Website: crate-barrel
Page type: payment
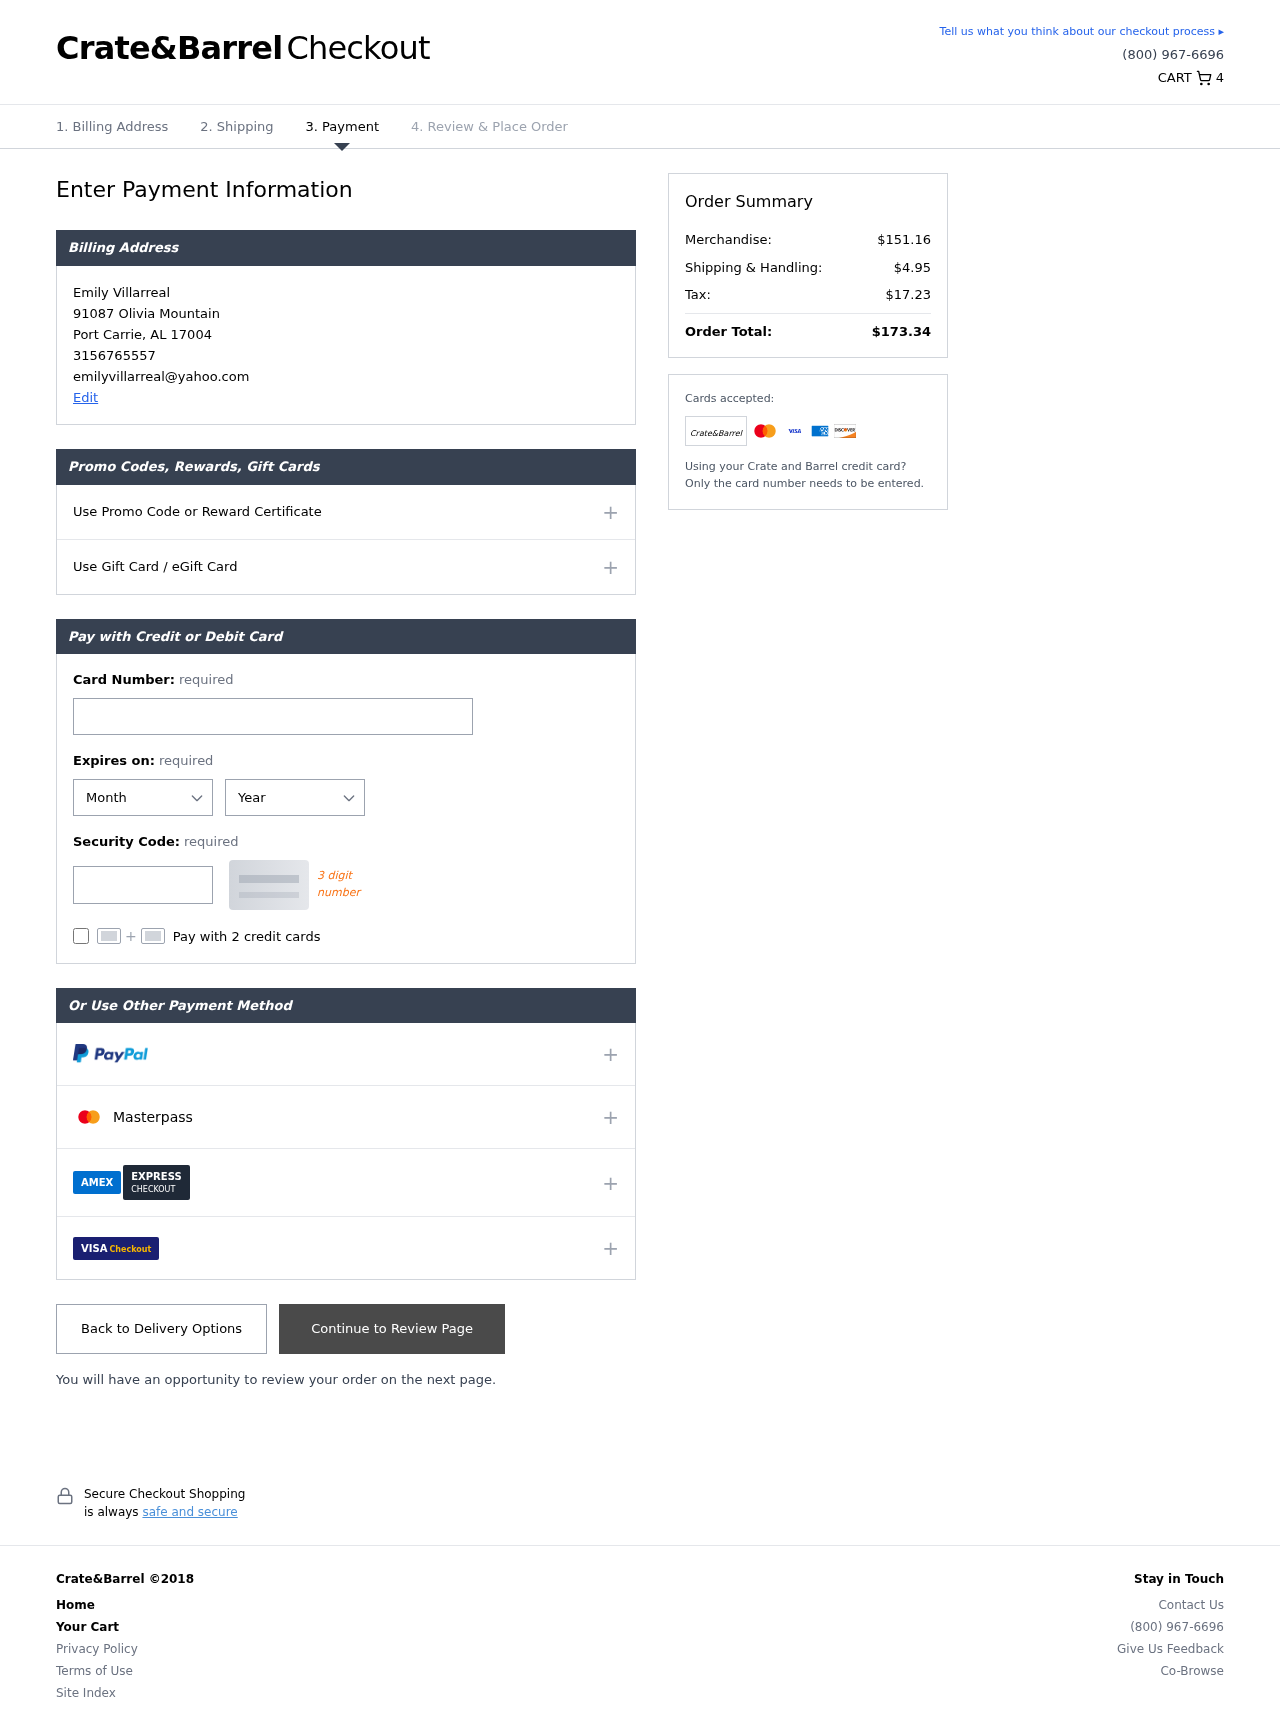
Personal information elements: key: PII_CARD_CVV
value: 1814
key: PII_CARD_EXPIRY_MONTH
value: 03
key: PII_CARD_EXPIRY_YEAR
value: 30
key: PII_CARD_NUMBER
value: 3452 0378 7099 112
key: PII_CITY
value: Port Carrie
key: PII_EMAIL
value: emilyvillarreal@yahoo.com
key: PII_FULLNAME
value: Emily Villarreal
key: PII_PHONE
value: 3156765557
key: PII_POSTCODE
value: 17004
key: PII_STATE_ABBR
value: AL
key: PII_STREET
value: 91087 Olivia Mountain
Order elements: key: ORDER_NUM_ITEMS
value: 4
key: ORDER_SUBTOTAL
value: $151.16
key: ORDER_SHIPPING_COST
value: $4.95
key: ORDER_TAX
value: $17.23
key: ORDER_TOTAL
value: $173.34